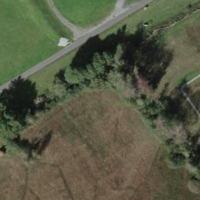
EUNIS habitat code: 21
Species observed at this site:
Verbascum thapsus
Menyanthes trifoliata